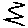
Label: zigzag